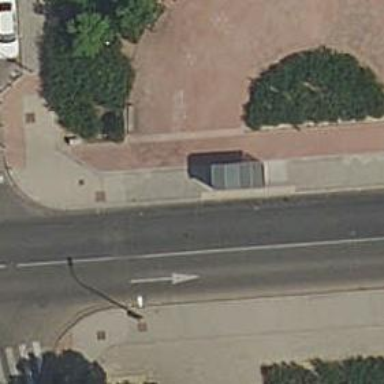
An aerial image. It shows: Bus stop with platform for public transport.